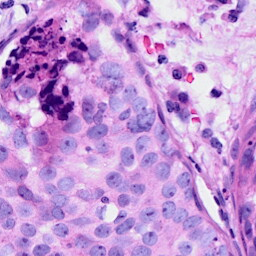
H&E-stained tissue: Breast